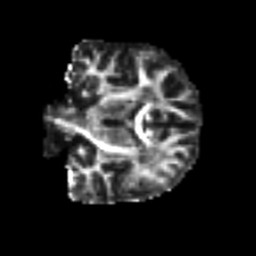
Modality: FA
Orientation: coronal
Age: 72
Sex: male
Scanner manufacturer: siemens
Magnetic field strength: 3 T
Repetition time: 4.987 s
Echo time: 0.0792 s